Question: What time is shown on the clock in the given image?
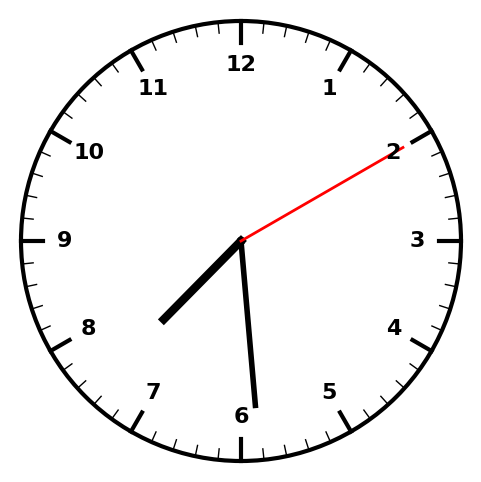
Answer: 07:29:10